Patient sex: F
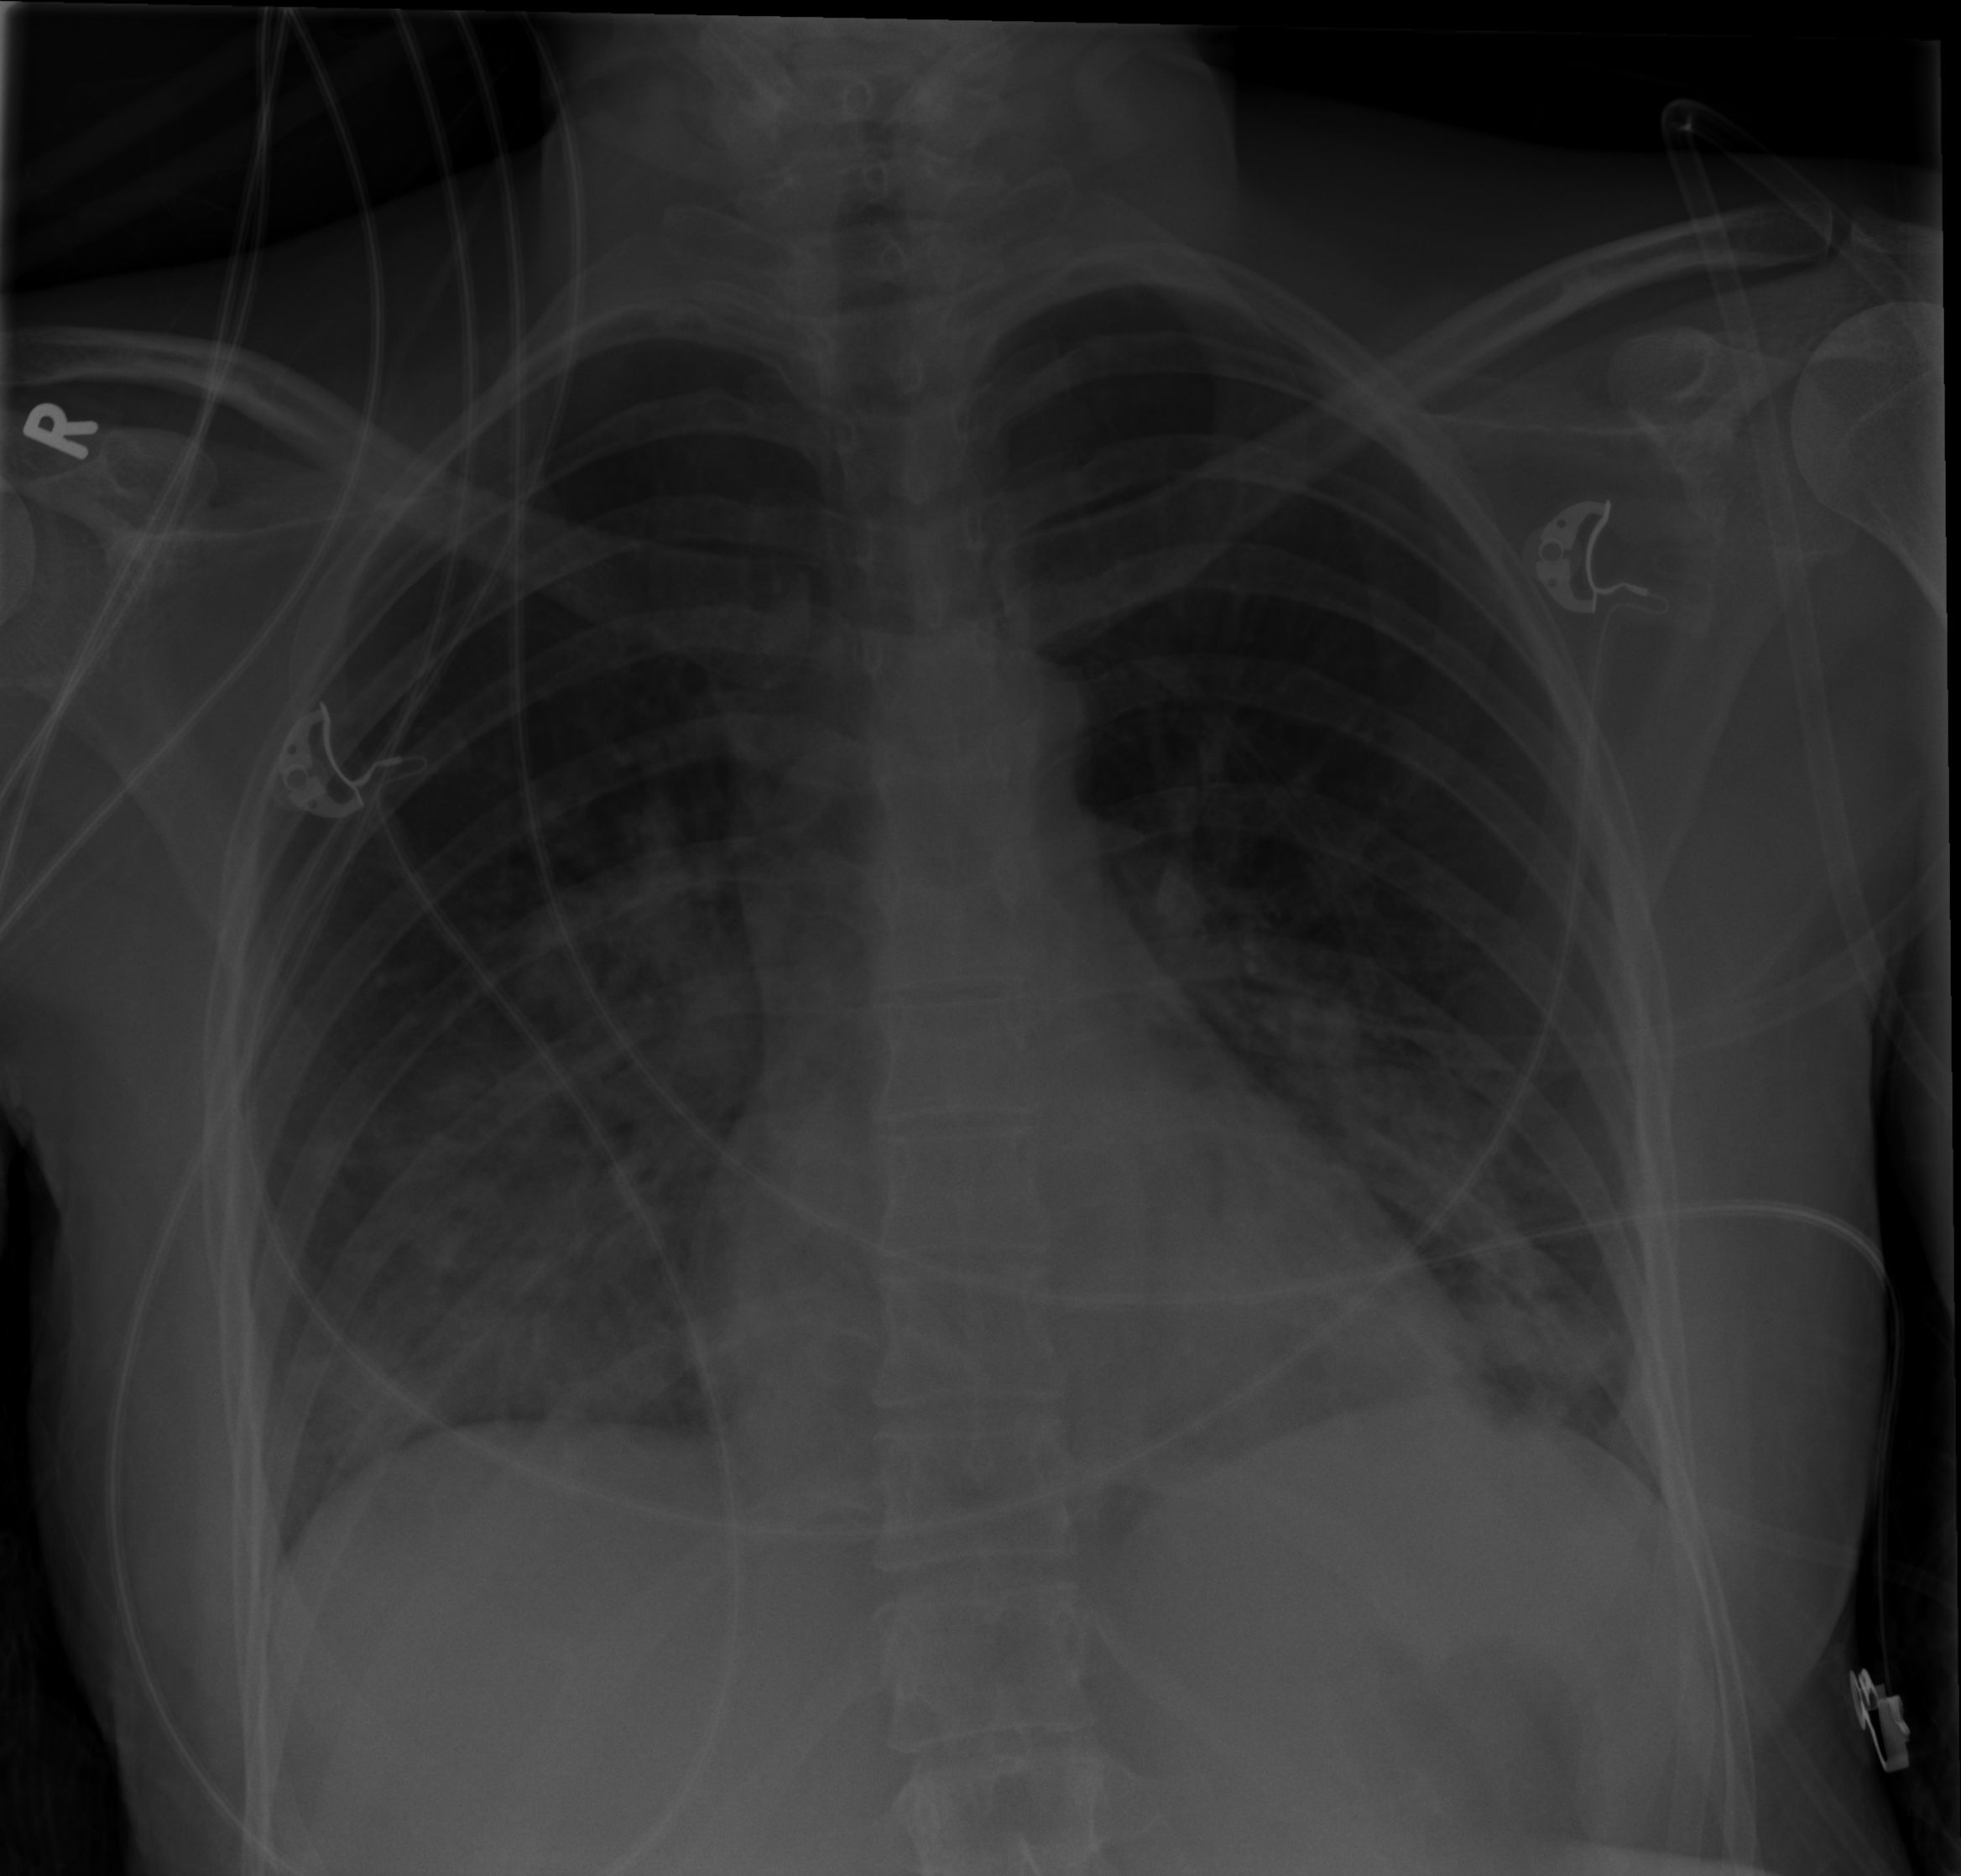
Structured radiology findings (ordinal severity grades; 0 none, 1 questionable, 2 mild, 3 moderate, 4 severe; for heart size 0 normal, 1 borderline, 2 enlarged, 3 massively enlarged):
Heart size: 0
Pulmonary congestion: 0
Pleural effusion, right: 0
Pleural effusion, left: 0
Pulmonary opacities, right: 3
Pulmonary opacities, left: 3
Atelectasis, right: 2
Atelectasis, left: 2